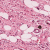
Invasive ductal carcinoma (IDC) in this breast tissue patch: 1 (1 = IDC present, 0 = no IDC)